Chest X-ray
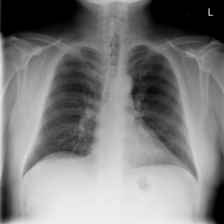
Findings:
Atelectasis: negative
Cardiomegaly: negative
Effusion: negative
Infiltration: negative
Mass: positive
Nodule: negative
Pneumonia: negative
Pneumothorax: negative
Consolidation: negative
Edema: negative
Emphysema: negative
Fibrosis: negative
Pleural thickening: positive
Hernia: negative